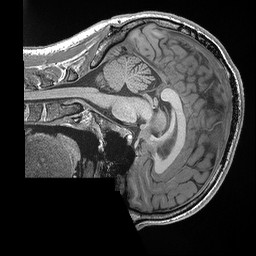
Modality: T1w
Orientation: sagittal
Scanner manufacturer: siemens
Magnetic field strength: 3 T
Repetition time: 2.3 s
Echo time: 0.00298 s